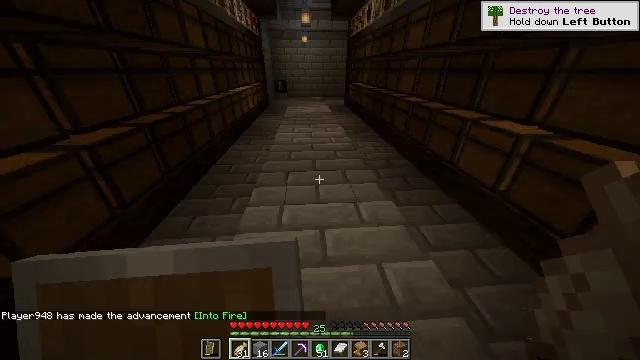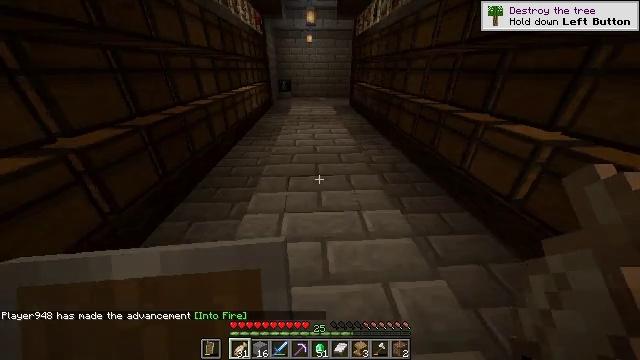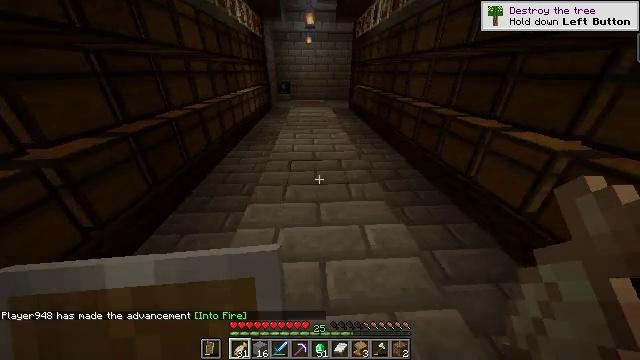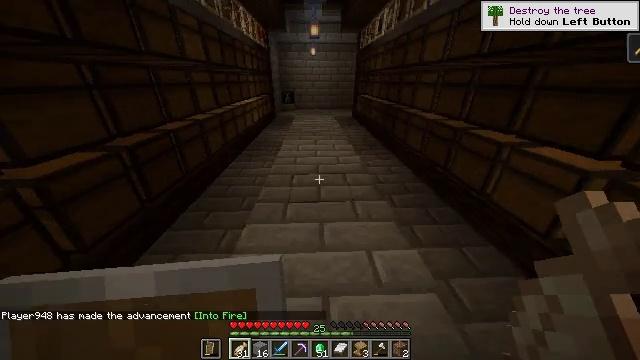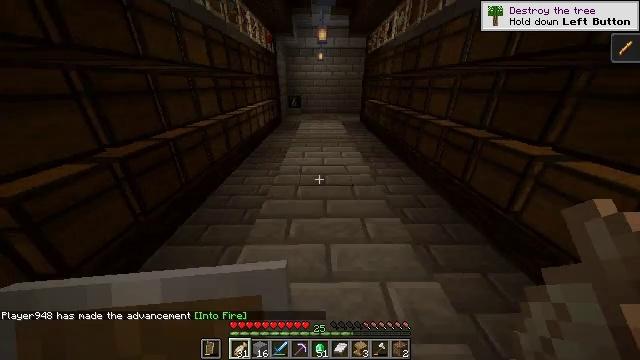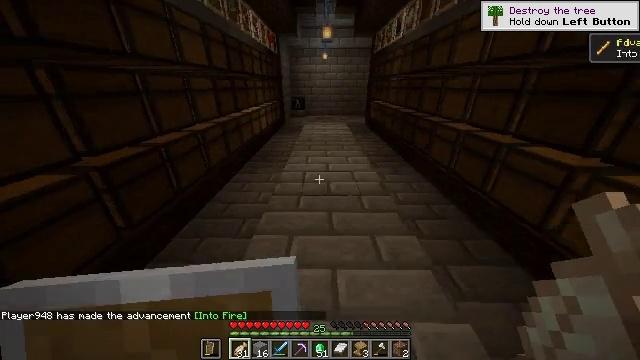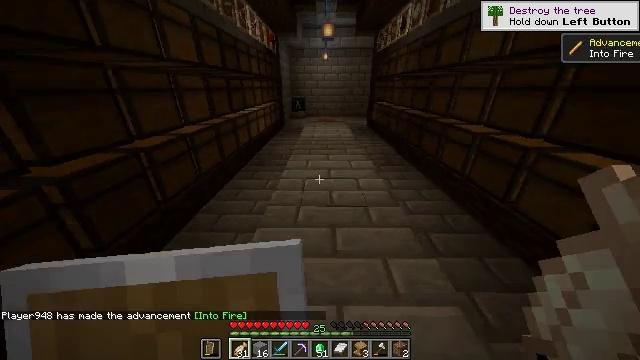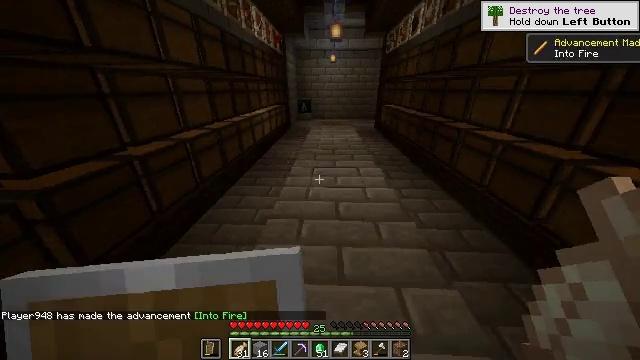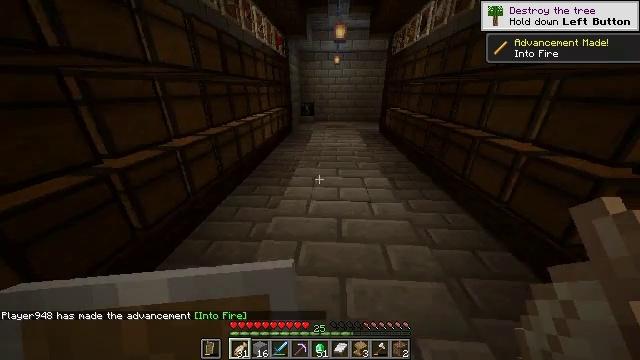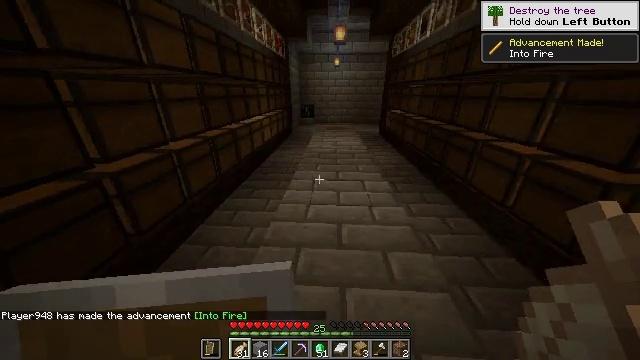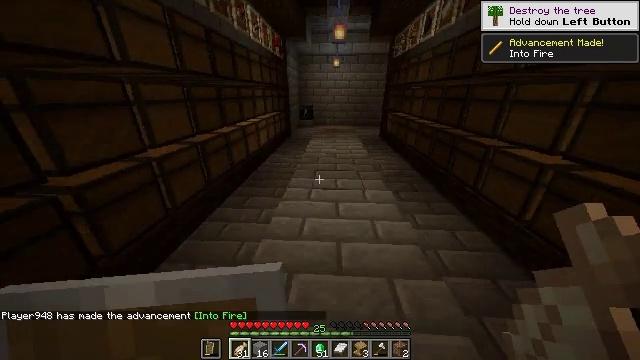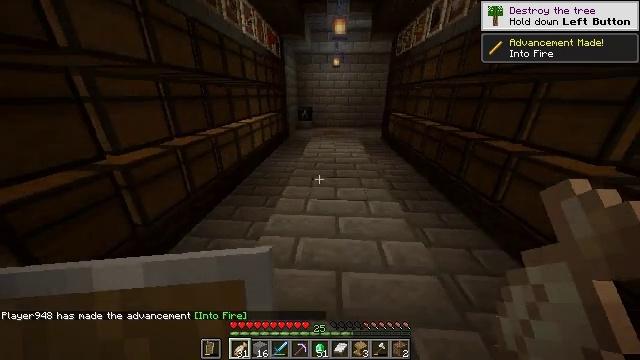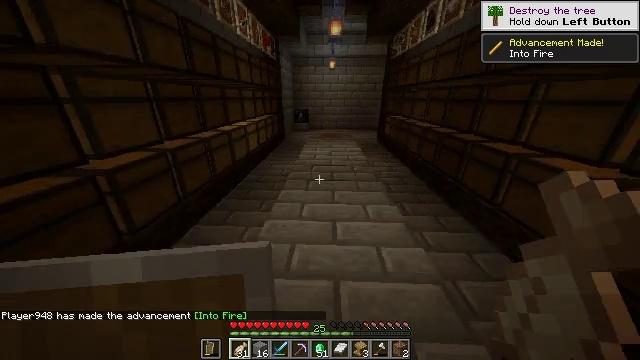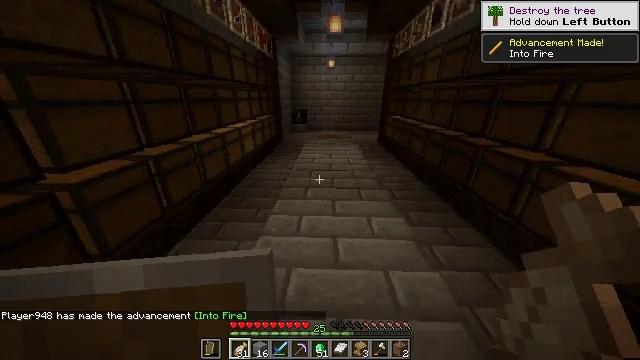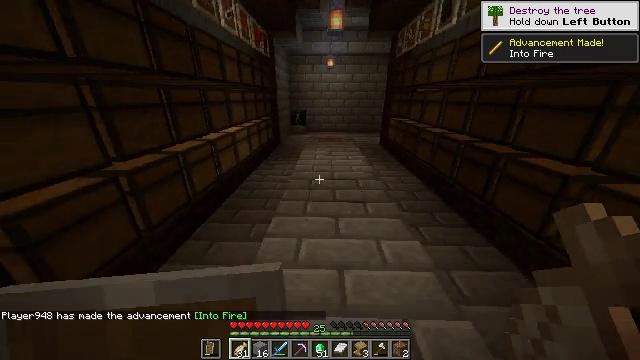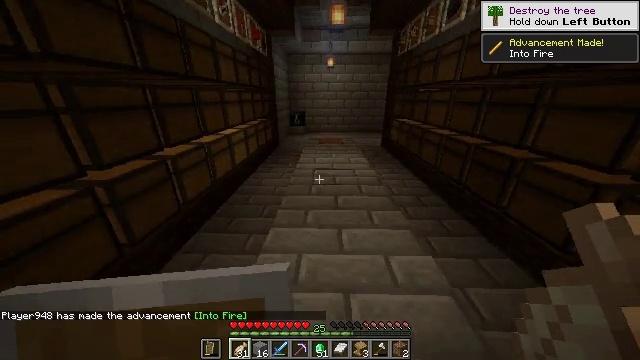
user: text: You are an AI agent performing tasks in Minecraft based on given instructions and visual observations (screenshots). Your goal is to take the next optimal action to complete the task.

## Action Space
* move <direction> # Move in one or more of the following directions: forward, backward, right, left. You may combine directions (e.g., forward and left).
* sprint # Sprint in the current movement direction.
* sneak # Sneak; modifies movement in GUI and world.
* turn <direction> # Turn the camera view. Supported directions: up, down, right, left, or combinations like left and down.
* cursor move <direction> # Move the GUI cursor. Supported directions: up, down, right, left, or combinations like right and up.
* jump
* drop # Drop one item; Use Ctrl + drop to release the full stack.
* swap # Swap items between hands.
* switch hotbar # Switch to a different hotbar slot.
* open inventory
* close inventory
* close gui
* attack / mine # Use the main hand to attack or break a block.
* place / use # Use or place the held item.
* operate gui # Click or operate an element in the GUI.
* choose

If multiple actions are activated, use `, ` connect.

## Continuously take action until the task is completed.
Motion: motion action
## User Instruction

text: Open the crafting menu and craft a brewing stand.
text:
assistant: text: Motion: move forward, turn left
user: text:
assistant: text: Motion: move forward
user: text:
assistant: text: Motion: move forward, turn left and up
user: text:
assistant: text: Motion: move forward, turn left and up
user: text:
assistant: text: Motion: move forward, turn left
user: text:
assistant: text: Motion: move forward
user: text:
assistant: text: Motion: move forward, turn left
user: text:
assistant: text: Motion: move forward
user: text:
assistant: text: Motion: move forward
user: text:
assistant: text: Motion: move forward
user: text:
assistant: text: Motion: move forward
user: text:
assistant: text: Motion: move forward, turn right
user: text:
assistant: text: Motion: move forward
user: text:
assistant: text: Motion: move forward
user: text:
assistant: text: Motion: move forward
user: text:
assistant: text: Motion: move forward
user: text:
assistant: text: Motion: move forward
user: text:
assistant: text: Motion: move forward
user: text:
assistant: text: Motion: move forward
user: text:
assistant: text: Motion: move forward
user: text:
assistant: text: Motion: move forward
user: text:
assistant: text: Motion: move forward
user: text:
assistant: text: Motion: move forward
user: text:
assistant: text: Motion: move forward
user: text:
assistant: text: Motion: move forward
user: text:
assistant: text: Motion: move forward, turn down
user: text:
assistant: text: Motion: move forward
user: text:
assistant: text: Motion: move forward
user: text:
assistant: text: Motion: move forward
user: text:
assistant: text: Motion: move forward, turn down